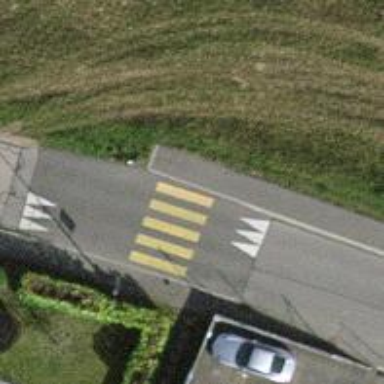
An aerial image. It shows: Marked road crossing.